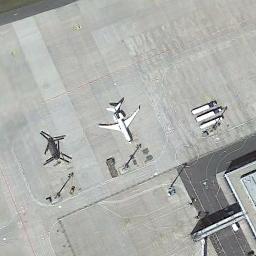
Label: airplane